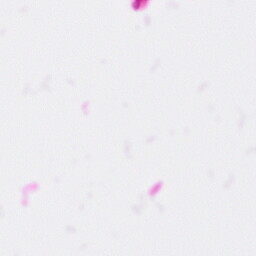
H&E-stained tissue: Pancreatic